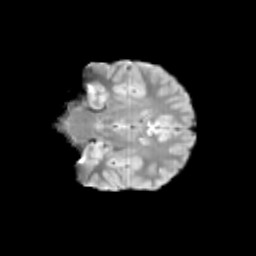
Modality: T2w
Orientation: coronal
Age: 11
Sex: male
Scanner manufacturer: siemens
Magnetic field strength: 3 T
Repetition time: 3.8 s
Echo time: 0.07 s